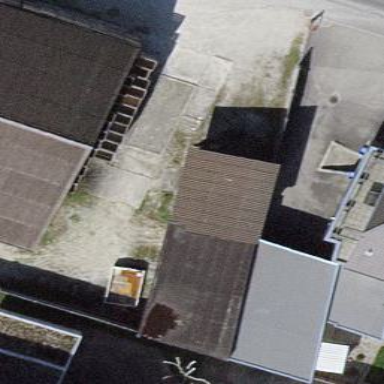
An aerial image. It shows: Building.